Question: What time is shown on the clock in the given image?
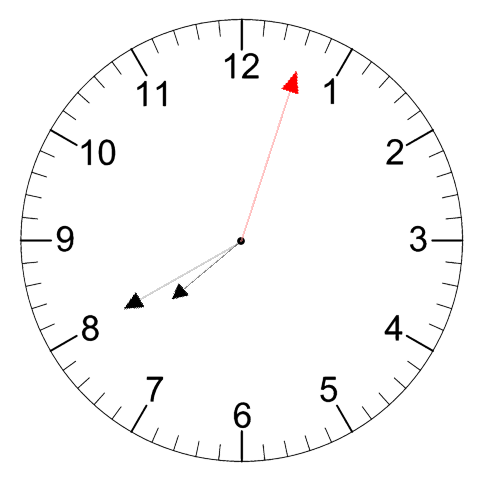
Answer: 07:40:03